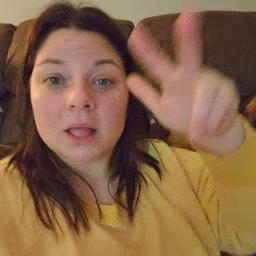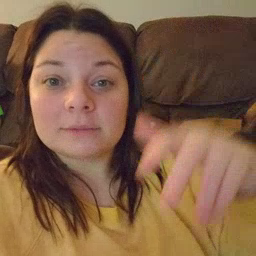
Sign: helicopter